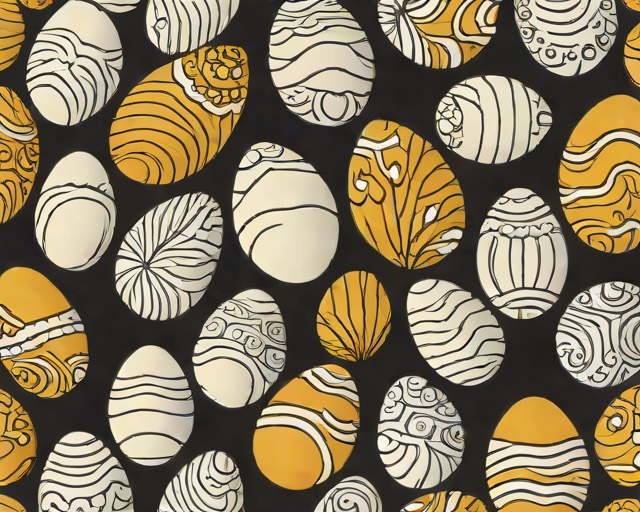
Category: Easter